Aerial crown-view tile of a tropical tree (Barro Colorado Island, Panama), acquired 20241014:
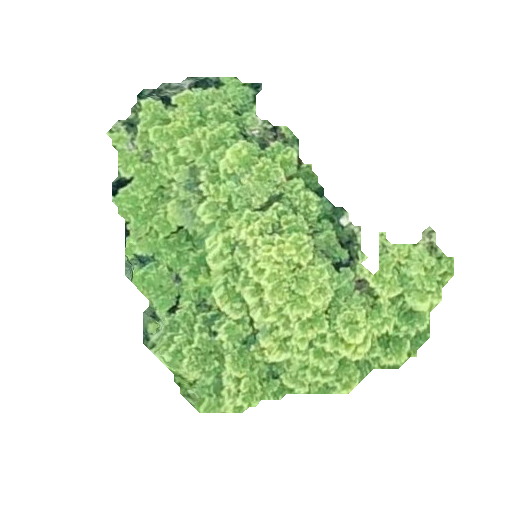
Species: Terminalia amazonia
GBIF accepted scientific name: Terminalia amazonica
Crown area: 110.818 m²